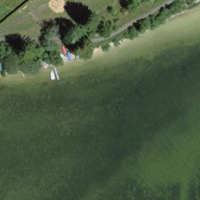
EUNIS habitat code: 14
Species observed at this site:
Angelica sylvestris